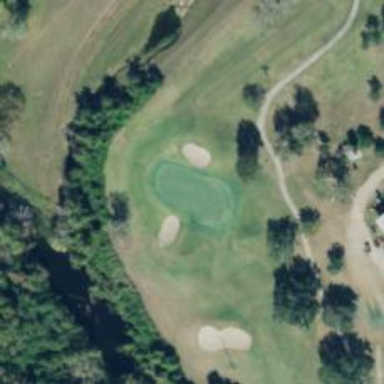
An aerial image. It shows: View of golf hole.